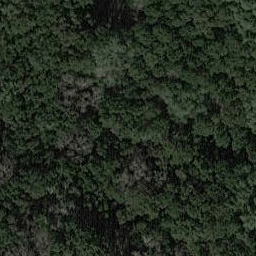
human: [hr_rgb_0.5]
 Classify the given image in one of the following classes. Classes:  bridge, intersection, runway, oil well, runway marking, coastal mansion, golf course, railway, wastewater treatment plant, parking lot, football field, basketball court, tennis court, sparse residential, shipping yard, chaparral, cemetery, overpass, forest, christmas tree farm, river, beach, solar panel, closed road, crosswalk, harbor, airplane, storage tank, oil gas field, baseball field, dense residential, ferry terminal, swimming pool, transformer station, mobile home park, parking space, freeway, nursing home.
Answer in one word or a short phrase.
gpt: forest